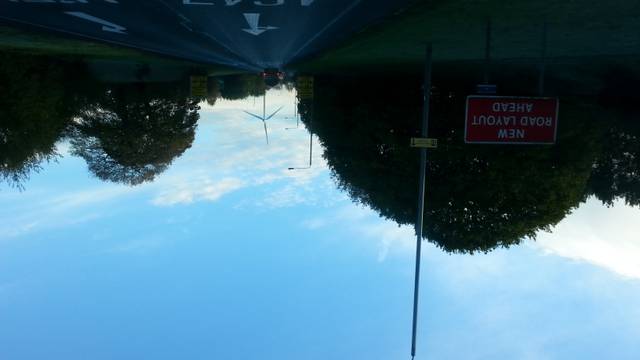
Region: United Kingdom
Coordinates: 53.127, -1.14